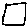
Label: square